Interaction volume radius: 10 \u00c5
Interaction volume height: 20 \u00c5
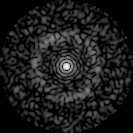
Disorder parameter: 0.8291